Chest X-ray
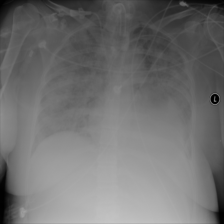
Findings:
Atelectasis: negative
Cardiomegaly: negative
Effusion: negative
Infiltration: negative
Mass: negative
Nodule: negative
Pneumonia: negative
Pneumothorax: negative
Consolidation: negative
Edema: positive
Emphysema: negative
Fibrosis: negative
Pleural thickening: negative
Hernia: negative